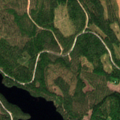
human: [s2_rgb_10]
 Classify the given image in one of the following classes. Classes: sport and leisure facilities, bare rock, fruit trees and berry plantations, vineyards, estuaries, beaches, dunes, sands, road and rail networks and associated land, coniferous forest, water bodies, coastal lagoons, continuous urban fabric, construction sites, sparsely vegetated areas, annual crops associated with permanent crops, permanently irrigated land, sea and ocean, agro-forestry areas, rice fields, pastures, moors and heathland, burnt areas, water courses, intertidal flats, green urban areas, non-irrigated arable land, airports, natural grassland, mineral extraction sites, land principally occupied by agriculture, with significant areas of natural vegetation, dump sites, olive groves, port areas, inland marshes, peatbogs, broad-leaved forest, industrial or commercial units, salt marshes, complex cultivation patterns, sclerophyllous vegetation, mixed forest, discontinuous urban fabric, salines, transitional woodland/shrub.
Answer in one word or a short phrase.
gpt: coniferous forest, transitional woodland/shrub, water bodies